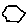
Label: hexagon